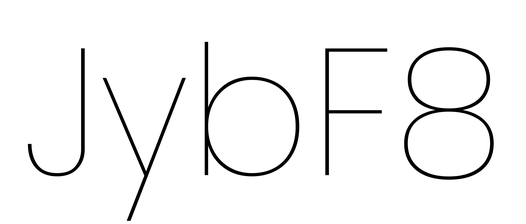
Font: Poppins-Thin